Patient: sex M, age 71
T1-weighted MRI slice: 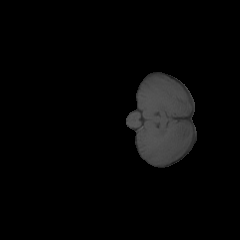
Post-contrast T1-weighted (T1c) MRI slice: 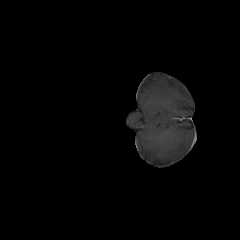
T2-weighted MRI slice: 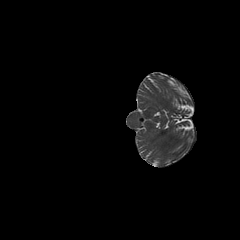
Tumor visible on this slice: no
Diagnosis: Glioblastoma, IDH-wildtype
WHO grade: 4